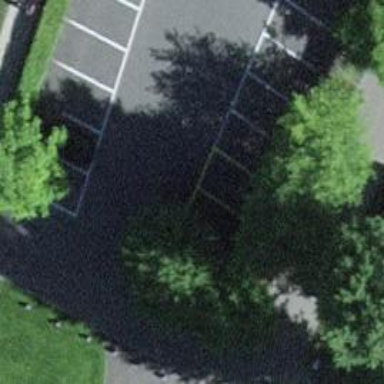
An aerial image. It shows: Charging station.